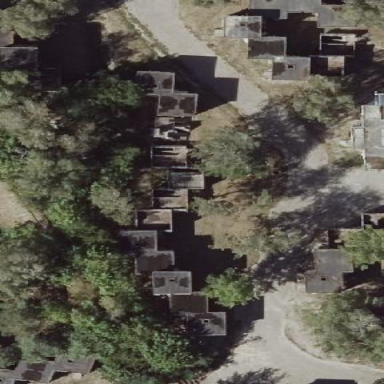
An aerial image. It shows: Terrace building.